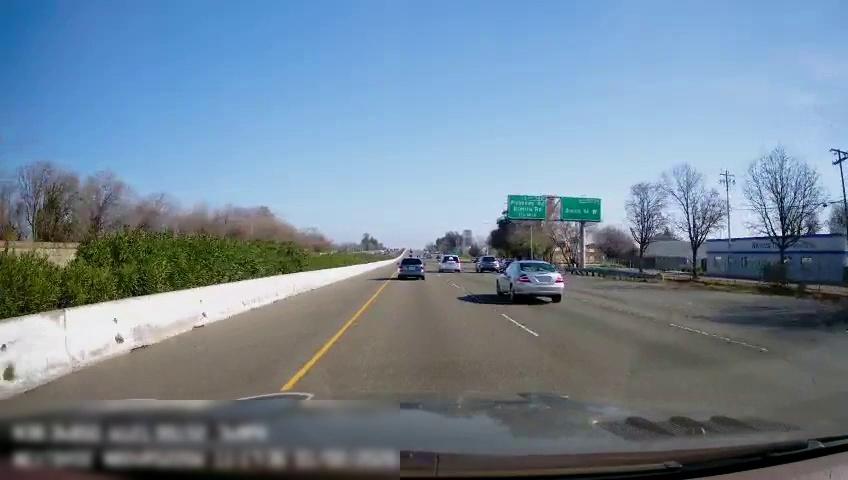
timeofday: Day
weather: Sunny
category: Drivable Space
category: Vehicles | Car
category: Vehicles | Car
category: Vehicles | Car
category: Vehicles | SUV
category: Lanes | Current Lane
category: Lanes | Current Lane
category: Lanes | Alternate Lane
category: Traffic | Signs
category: Traffic | Signs